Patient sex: F
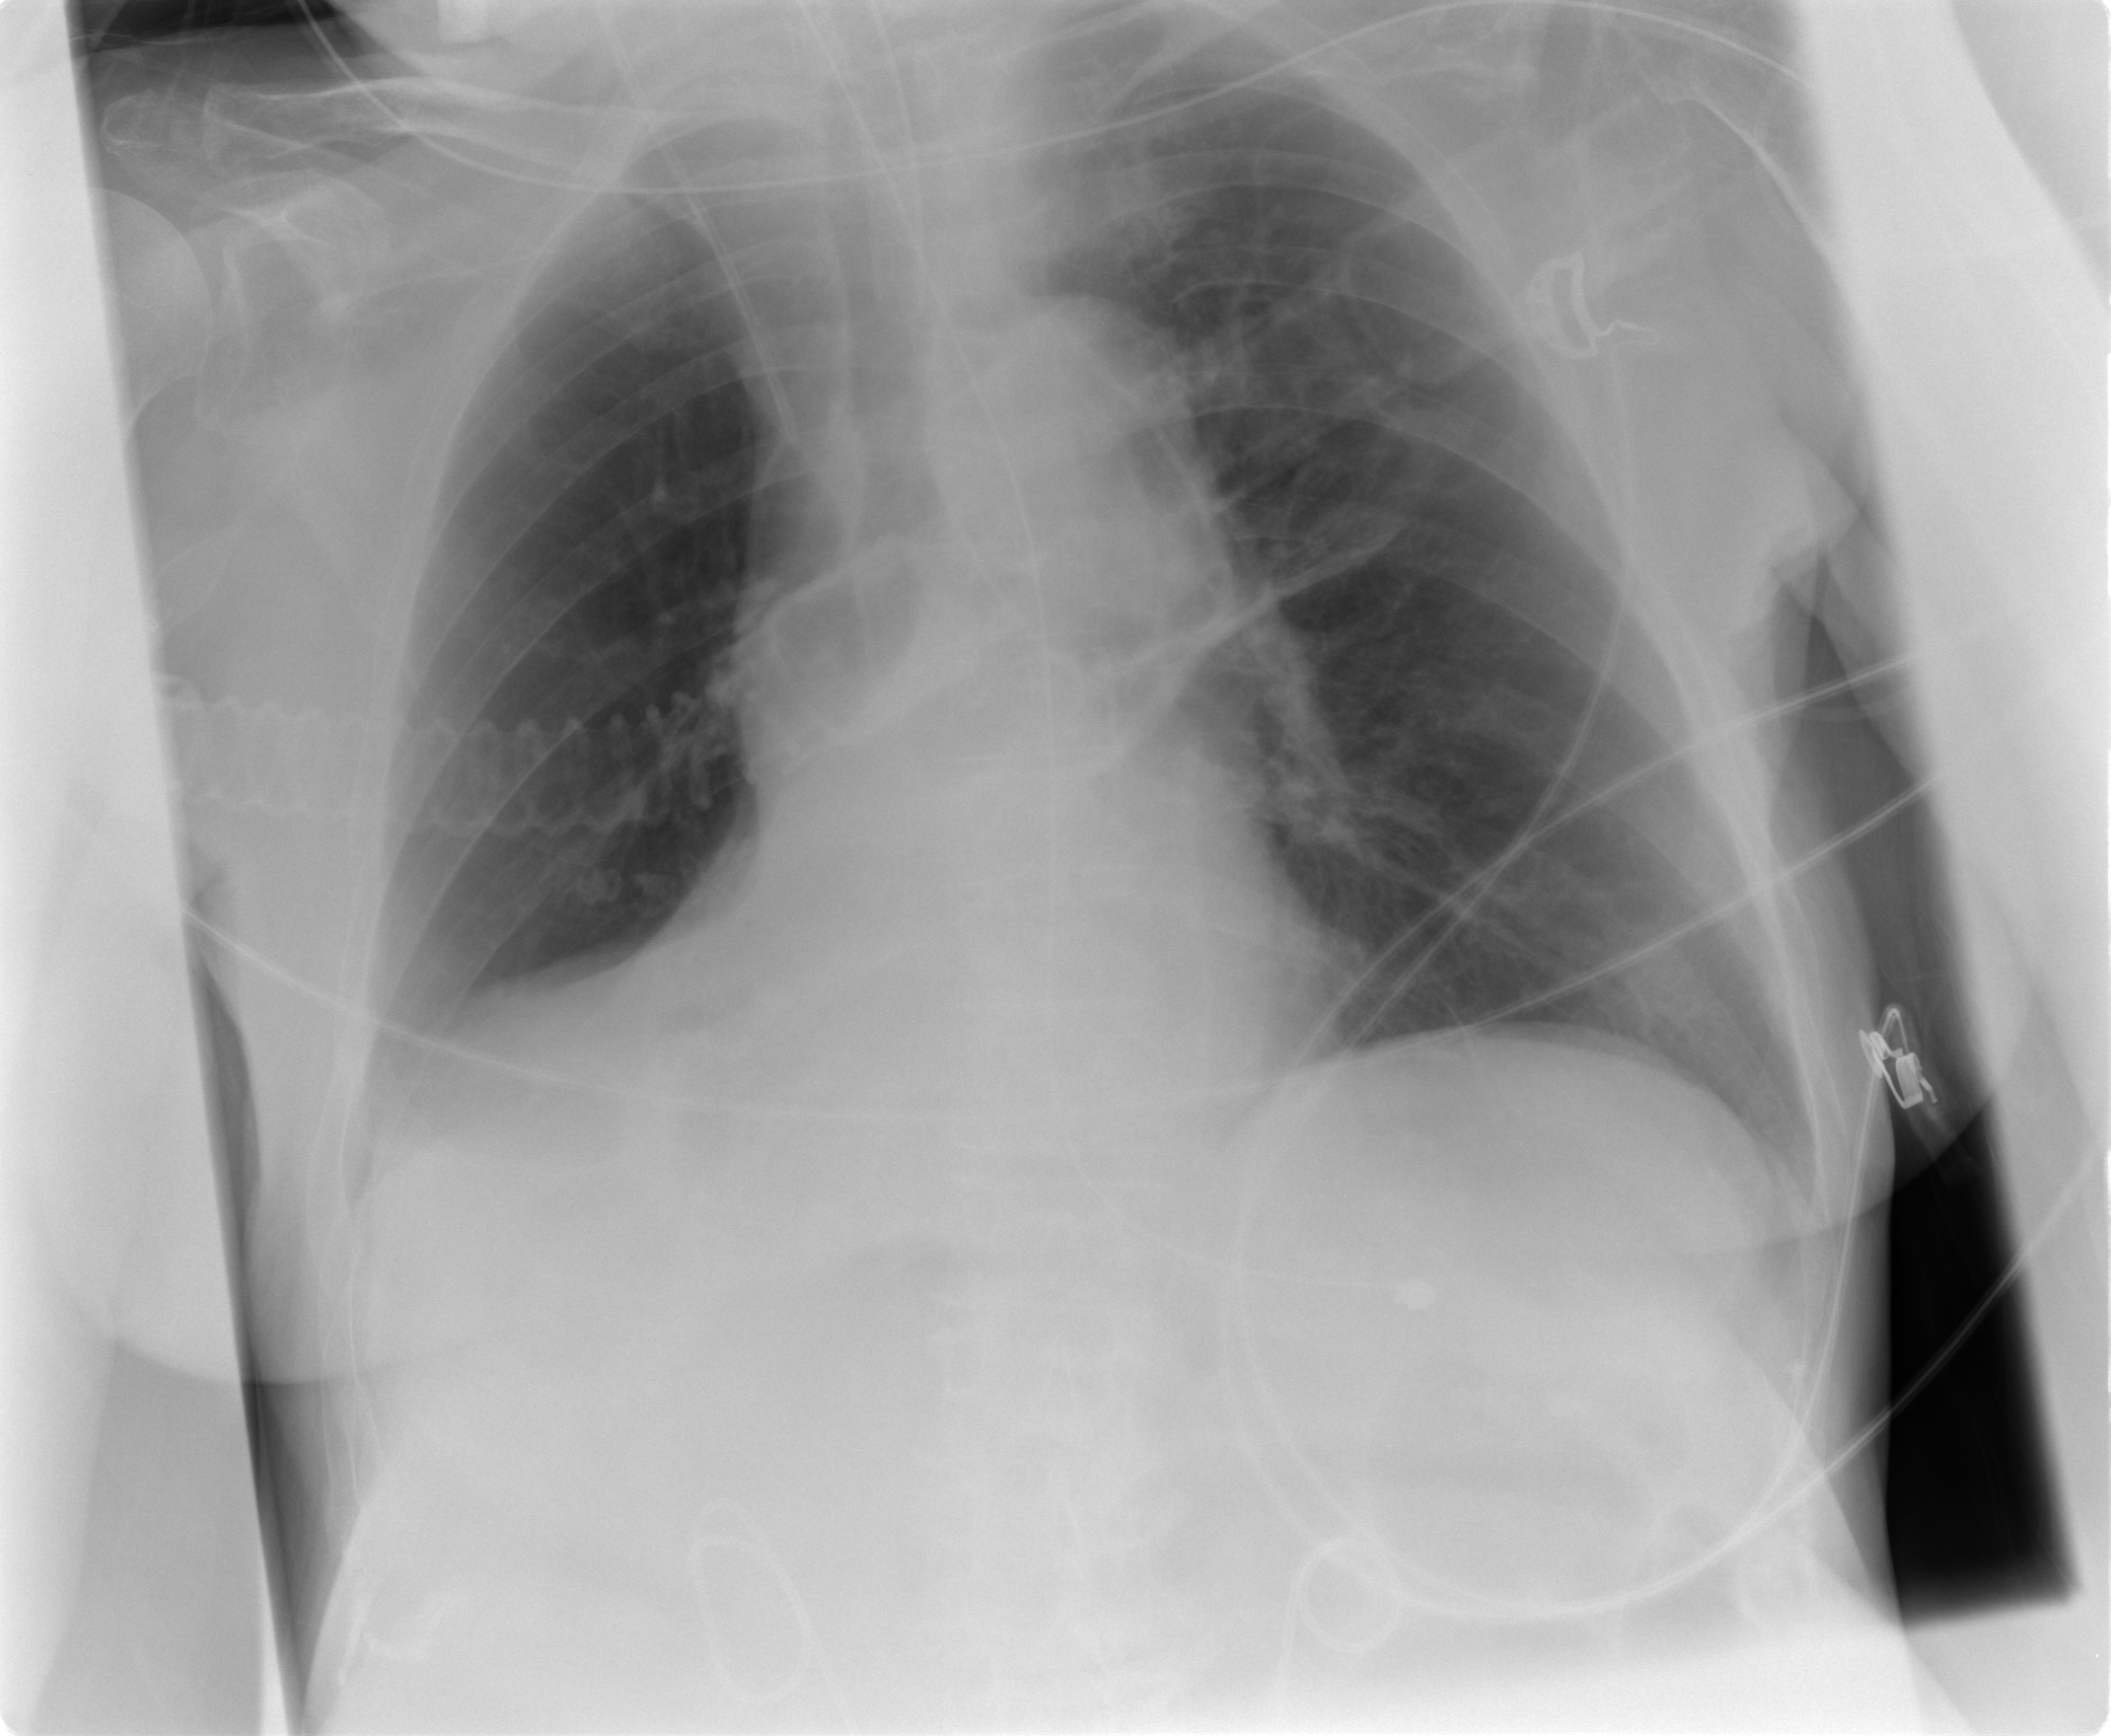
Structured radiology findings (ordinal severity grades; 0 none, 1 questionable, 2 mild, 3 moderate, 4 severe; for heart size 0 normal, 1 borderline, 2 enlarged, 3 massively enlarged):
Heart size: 0
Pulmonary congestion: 0
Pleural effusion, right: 2
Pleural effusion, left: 0
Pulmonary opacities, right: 0
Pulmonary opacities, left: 0
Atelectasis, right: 0
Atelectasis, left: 0